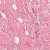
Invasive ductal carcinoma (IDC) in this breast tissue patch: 1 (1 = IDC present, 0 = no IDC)